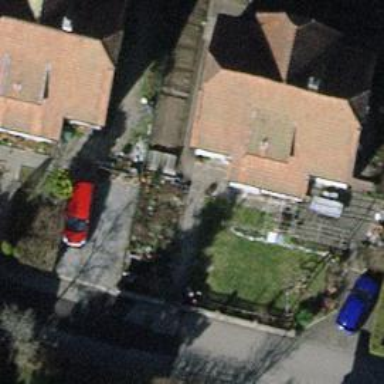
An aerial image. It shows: Detached building.